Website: apple
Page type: review-order
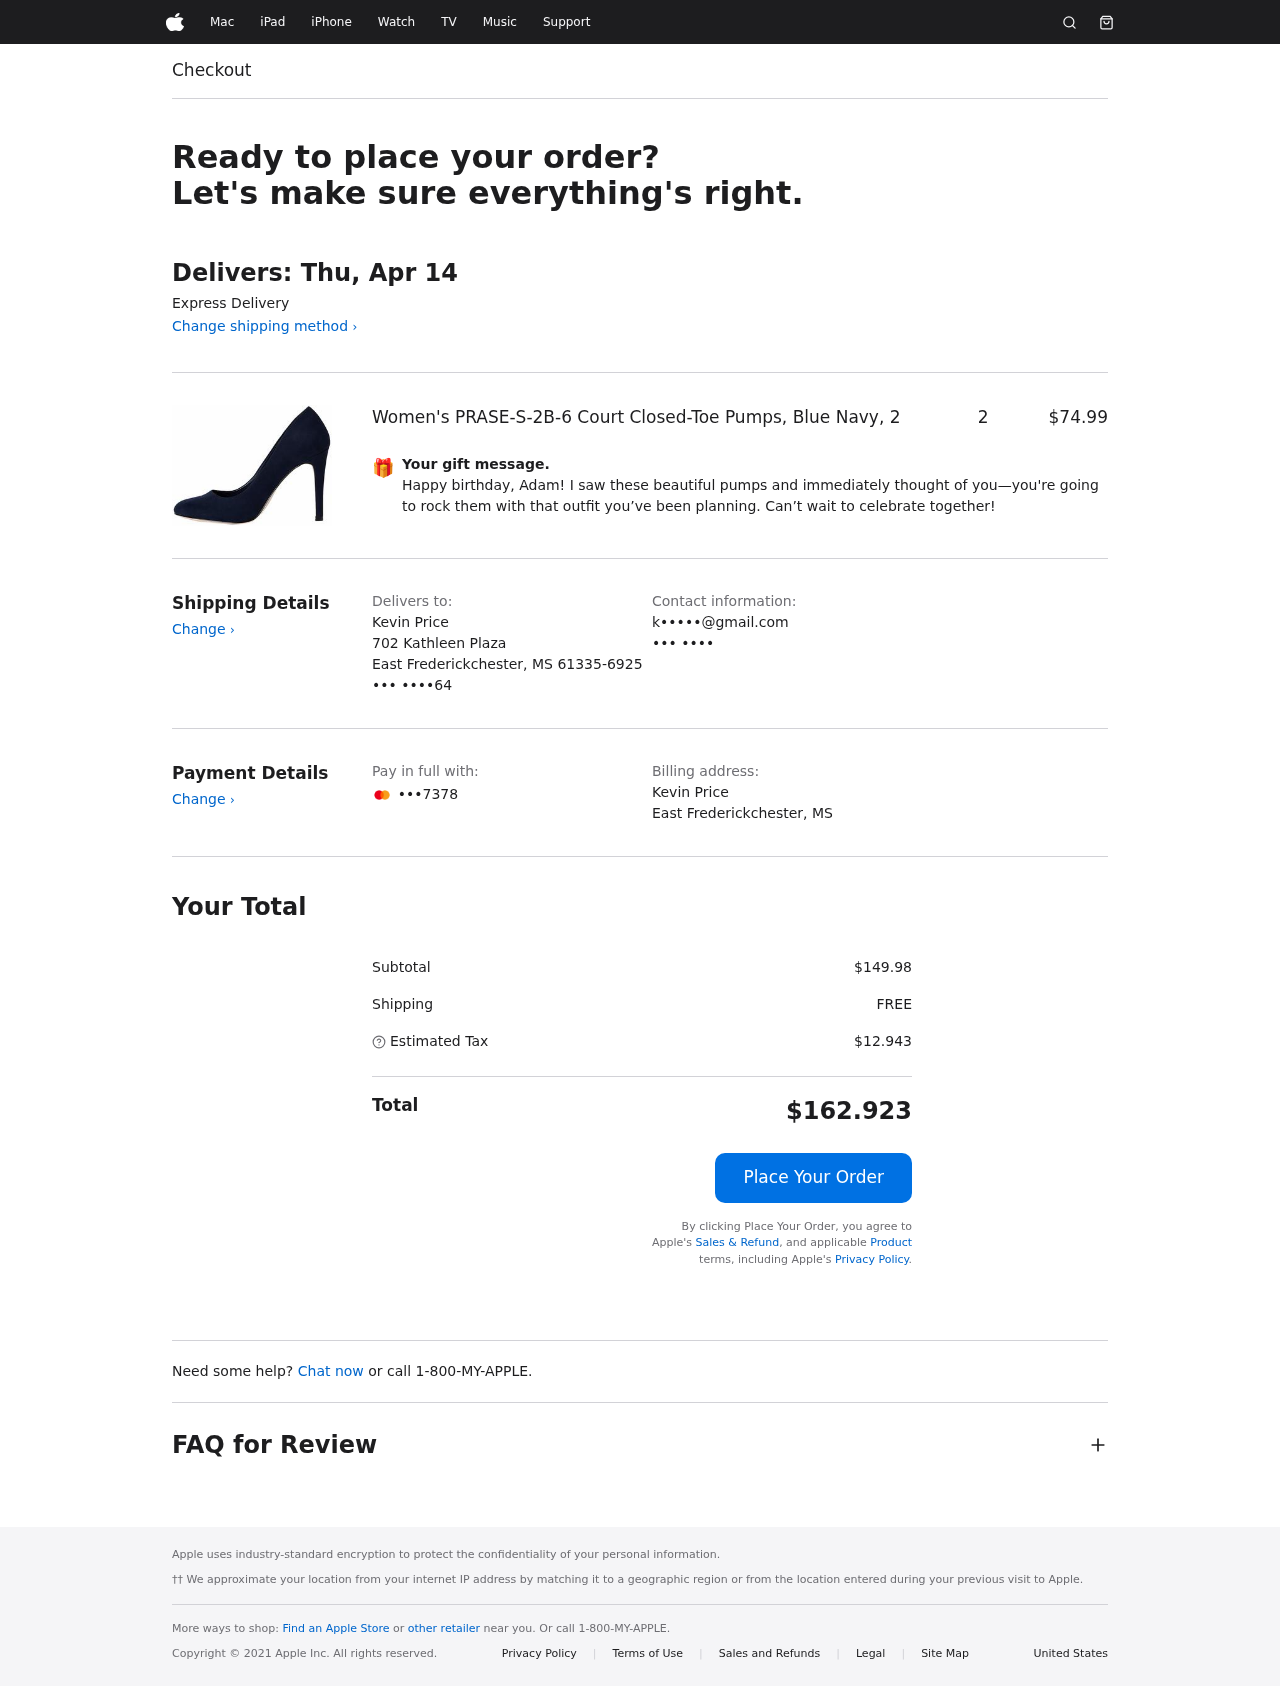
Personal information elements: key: PII_CARD_LAST4
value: •••7378
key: PII_CITY
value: East Frederickchester
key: PII_EMAIL
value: k•••••@gmail.com
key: PII_FULLNAME
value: Kevin Price
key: PII_GIFT_MESSAGE
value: Happy birthday, Adam! I saw these beautiful pumps and immediately thought of you—you're going to rock them with that outfit you’ve been planning. Can’t wait to celebrate together!
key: PII_PHONE
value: ••• ••••64
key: PII_PHONE_ALT
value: ••• ••••
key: PII_POSTCODE_FULL
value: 61335-6925
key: PII_STATE_ABBR
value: MS
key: PII_STREET
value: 702 Kathleen Plaza
Product elements: key: PRODUCT1_NAME
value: Women's PRASE-S-2B-6 Court Closed-Toe Pumps, Blue Navy, 2
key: PRODUCT1_PRICE
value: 74.99
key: PRODUCT1_QUANTITY
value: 2
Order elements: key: ORDER_DELIVERY_DATE
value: Delivers: Thu, Apr 14
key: ORDER_SUBTOTAL
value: $149.98
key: ORDER_SHIPPING_COST
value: FREE
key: ORDER_TAX
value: $12.943
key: ORDER_TOTAL
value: $162.923